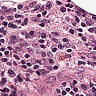
Metastatic tissue present: no